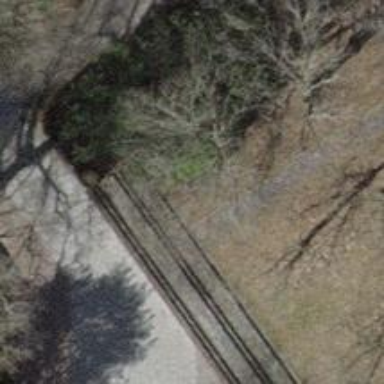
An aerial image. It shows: Road with steps.